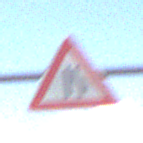
Verkehrszeichen: EinseitigVerengteFahrbahnRechts
Umgebung: Outdoor, RoadRail
Tageszeit: MorningAfternoon
Wetter: PartlyCloudy
Licht: Natural
Jahreszeit: NotSpecified
Kontrast: LowContrast